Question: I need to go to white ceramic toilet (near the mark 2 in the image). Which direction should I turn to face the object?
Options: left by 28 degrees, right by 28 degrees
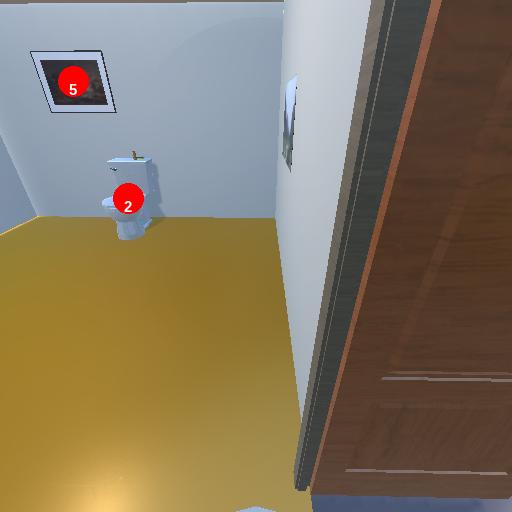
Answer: left by 28 degrees